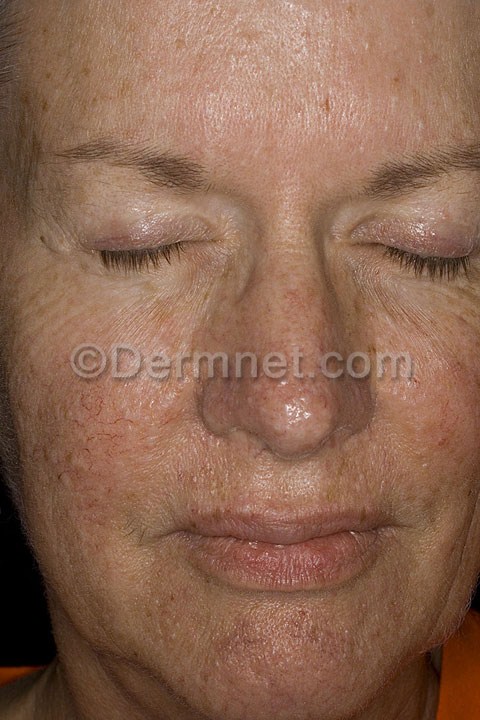
Disease: Systemic Disease